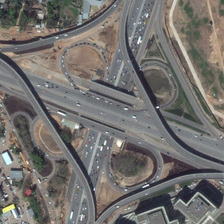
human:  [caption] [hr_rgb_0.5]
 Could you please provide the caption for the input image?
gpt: some buildings and green trees are near a viaduct with many cars .

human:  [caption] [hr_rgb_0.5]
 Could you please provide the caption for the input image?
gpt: some buildings and green trees are near a viaduct with many cars .

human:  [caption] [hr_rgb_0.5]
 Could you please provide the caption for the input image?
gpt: there are many cars and trees on the picture .

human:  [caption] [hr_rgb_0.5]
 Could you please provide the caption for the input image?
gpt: there are many arranged in a crisscross pattern of highway .

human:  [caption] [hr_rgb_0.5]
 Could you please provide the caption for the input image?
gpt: there are many arranged in a crisscross pattern of highway .